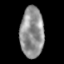
Tissue: skin
Cell type: T cells
Senescence score: 0.7127
Nuclear area (px): 1168
Mean DAPI intensity: 145.027